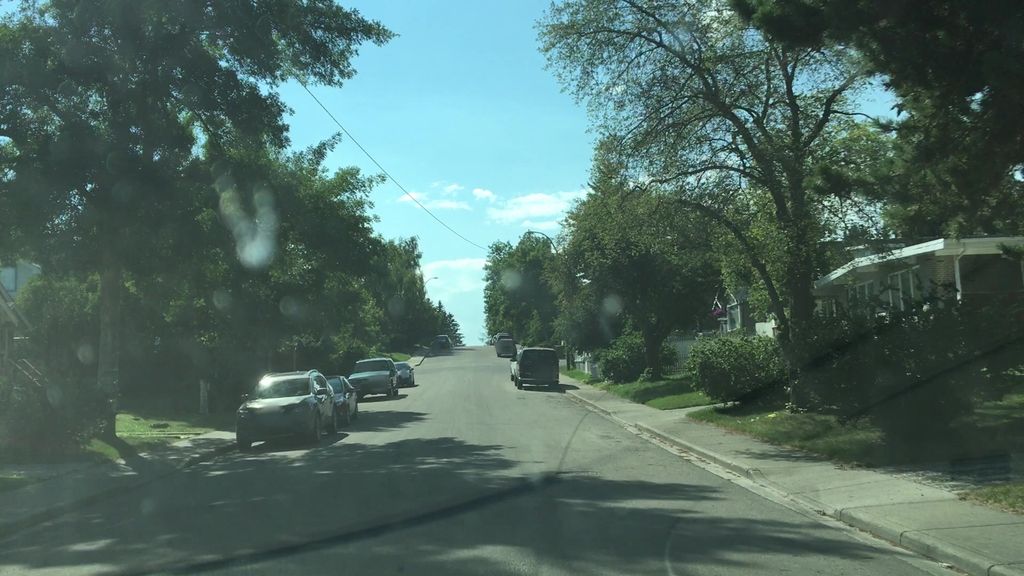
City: calgary